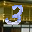
Label: 3